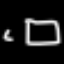
Label: square